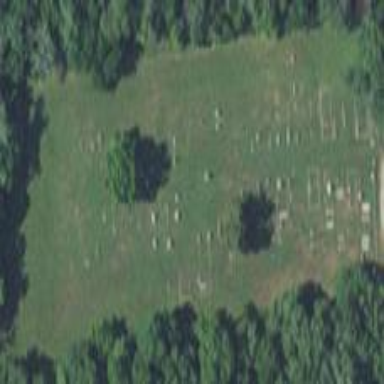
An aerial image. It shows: Cemetery.